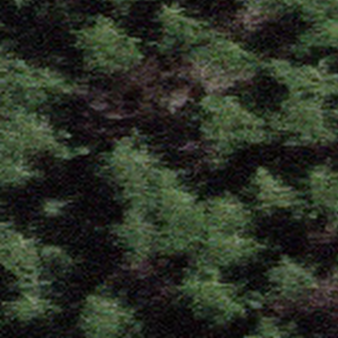
Label: other